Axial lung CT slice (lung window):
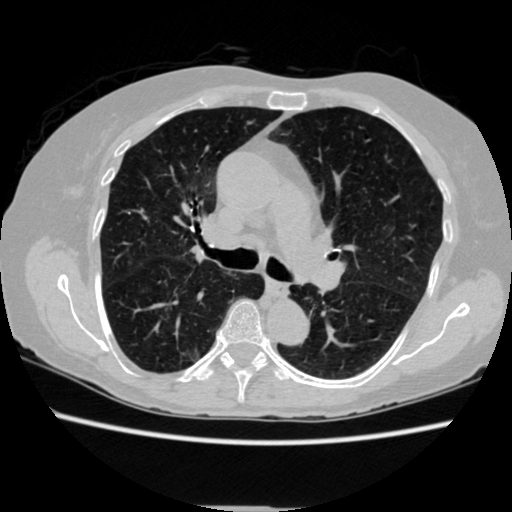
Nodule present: no